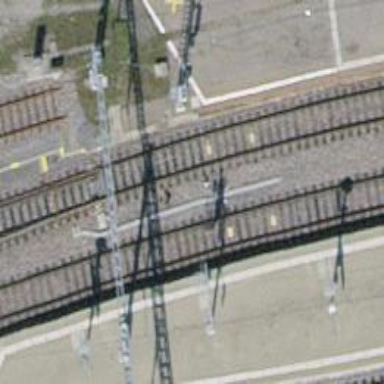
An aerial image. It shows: Railway signal.